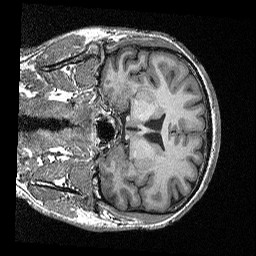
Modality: T1map
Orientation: coronal